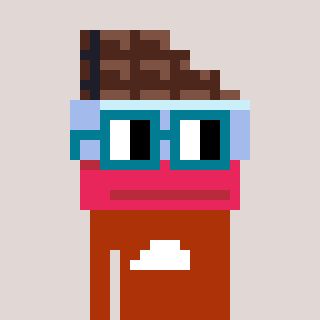
a pixel art character with square dark green glasses, a chocolate-shaped head and a hotbrown-colored body on a warm background